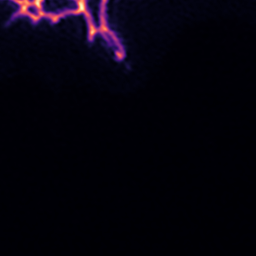
Label: Super-resolution ER image